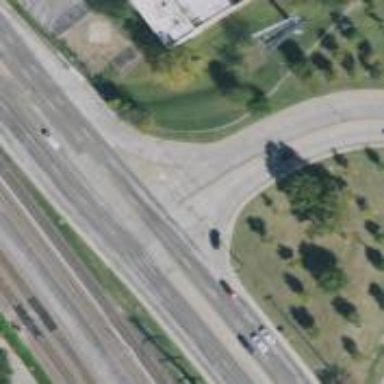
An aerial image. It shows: Primary link highway with separate sidewalk.